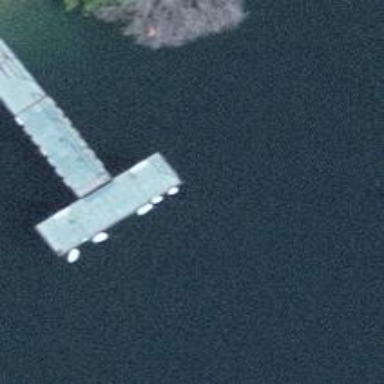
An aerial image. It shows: Man-made pier.